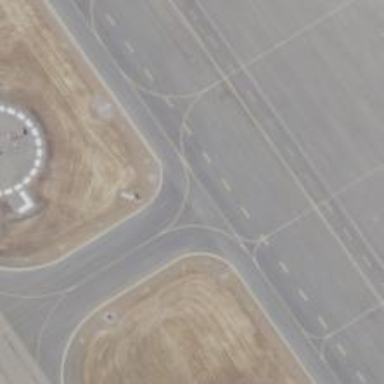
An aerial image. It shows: View of taxiway at the airport.